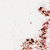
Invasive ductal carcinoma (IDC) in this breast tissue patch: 0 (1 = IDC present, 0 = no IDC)